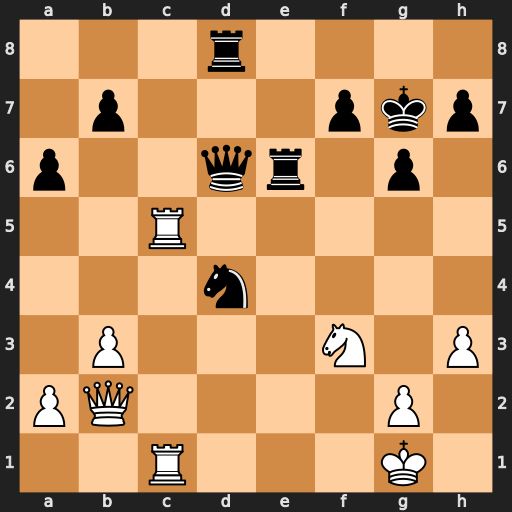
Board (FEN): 3r4/1p3pkp/p2qr1p1/2R5/3n4/1P3N1P/PQ4P1/2R3K1
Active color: w
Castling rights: -
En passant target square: -
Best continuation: R5c4 Re2 Qxd4+